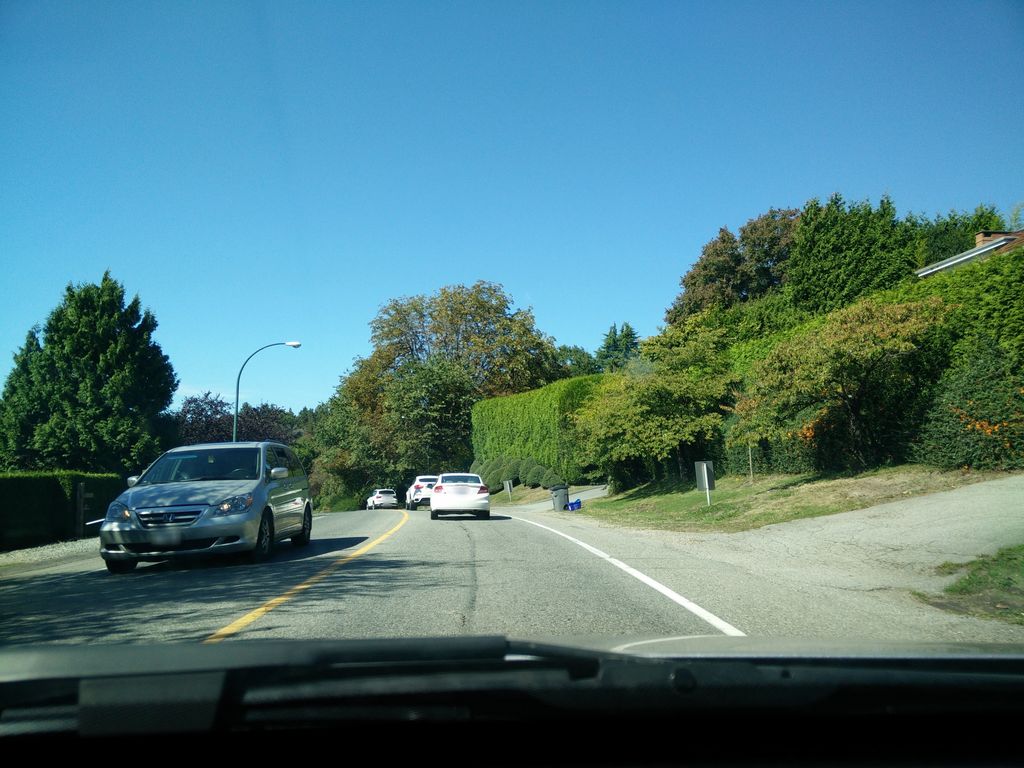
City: vancouver